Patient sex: M
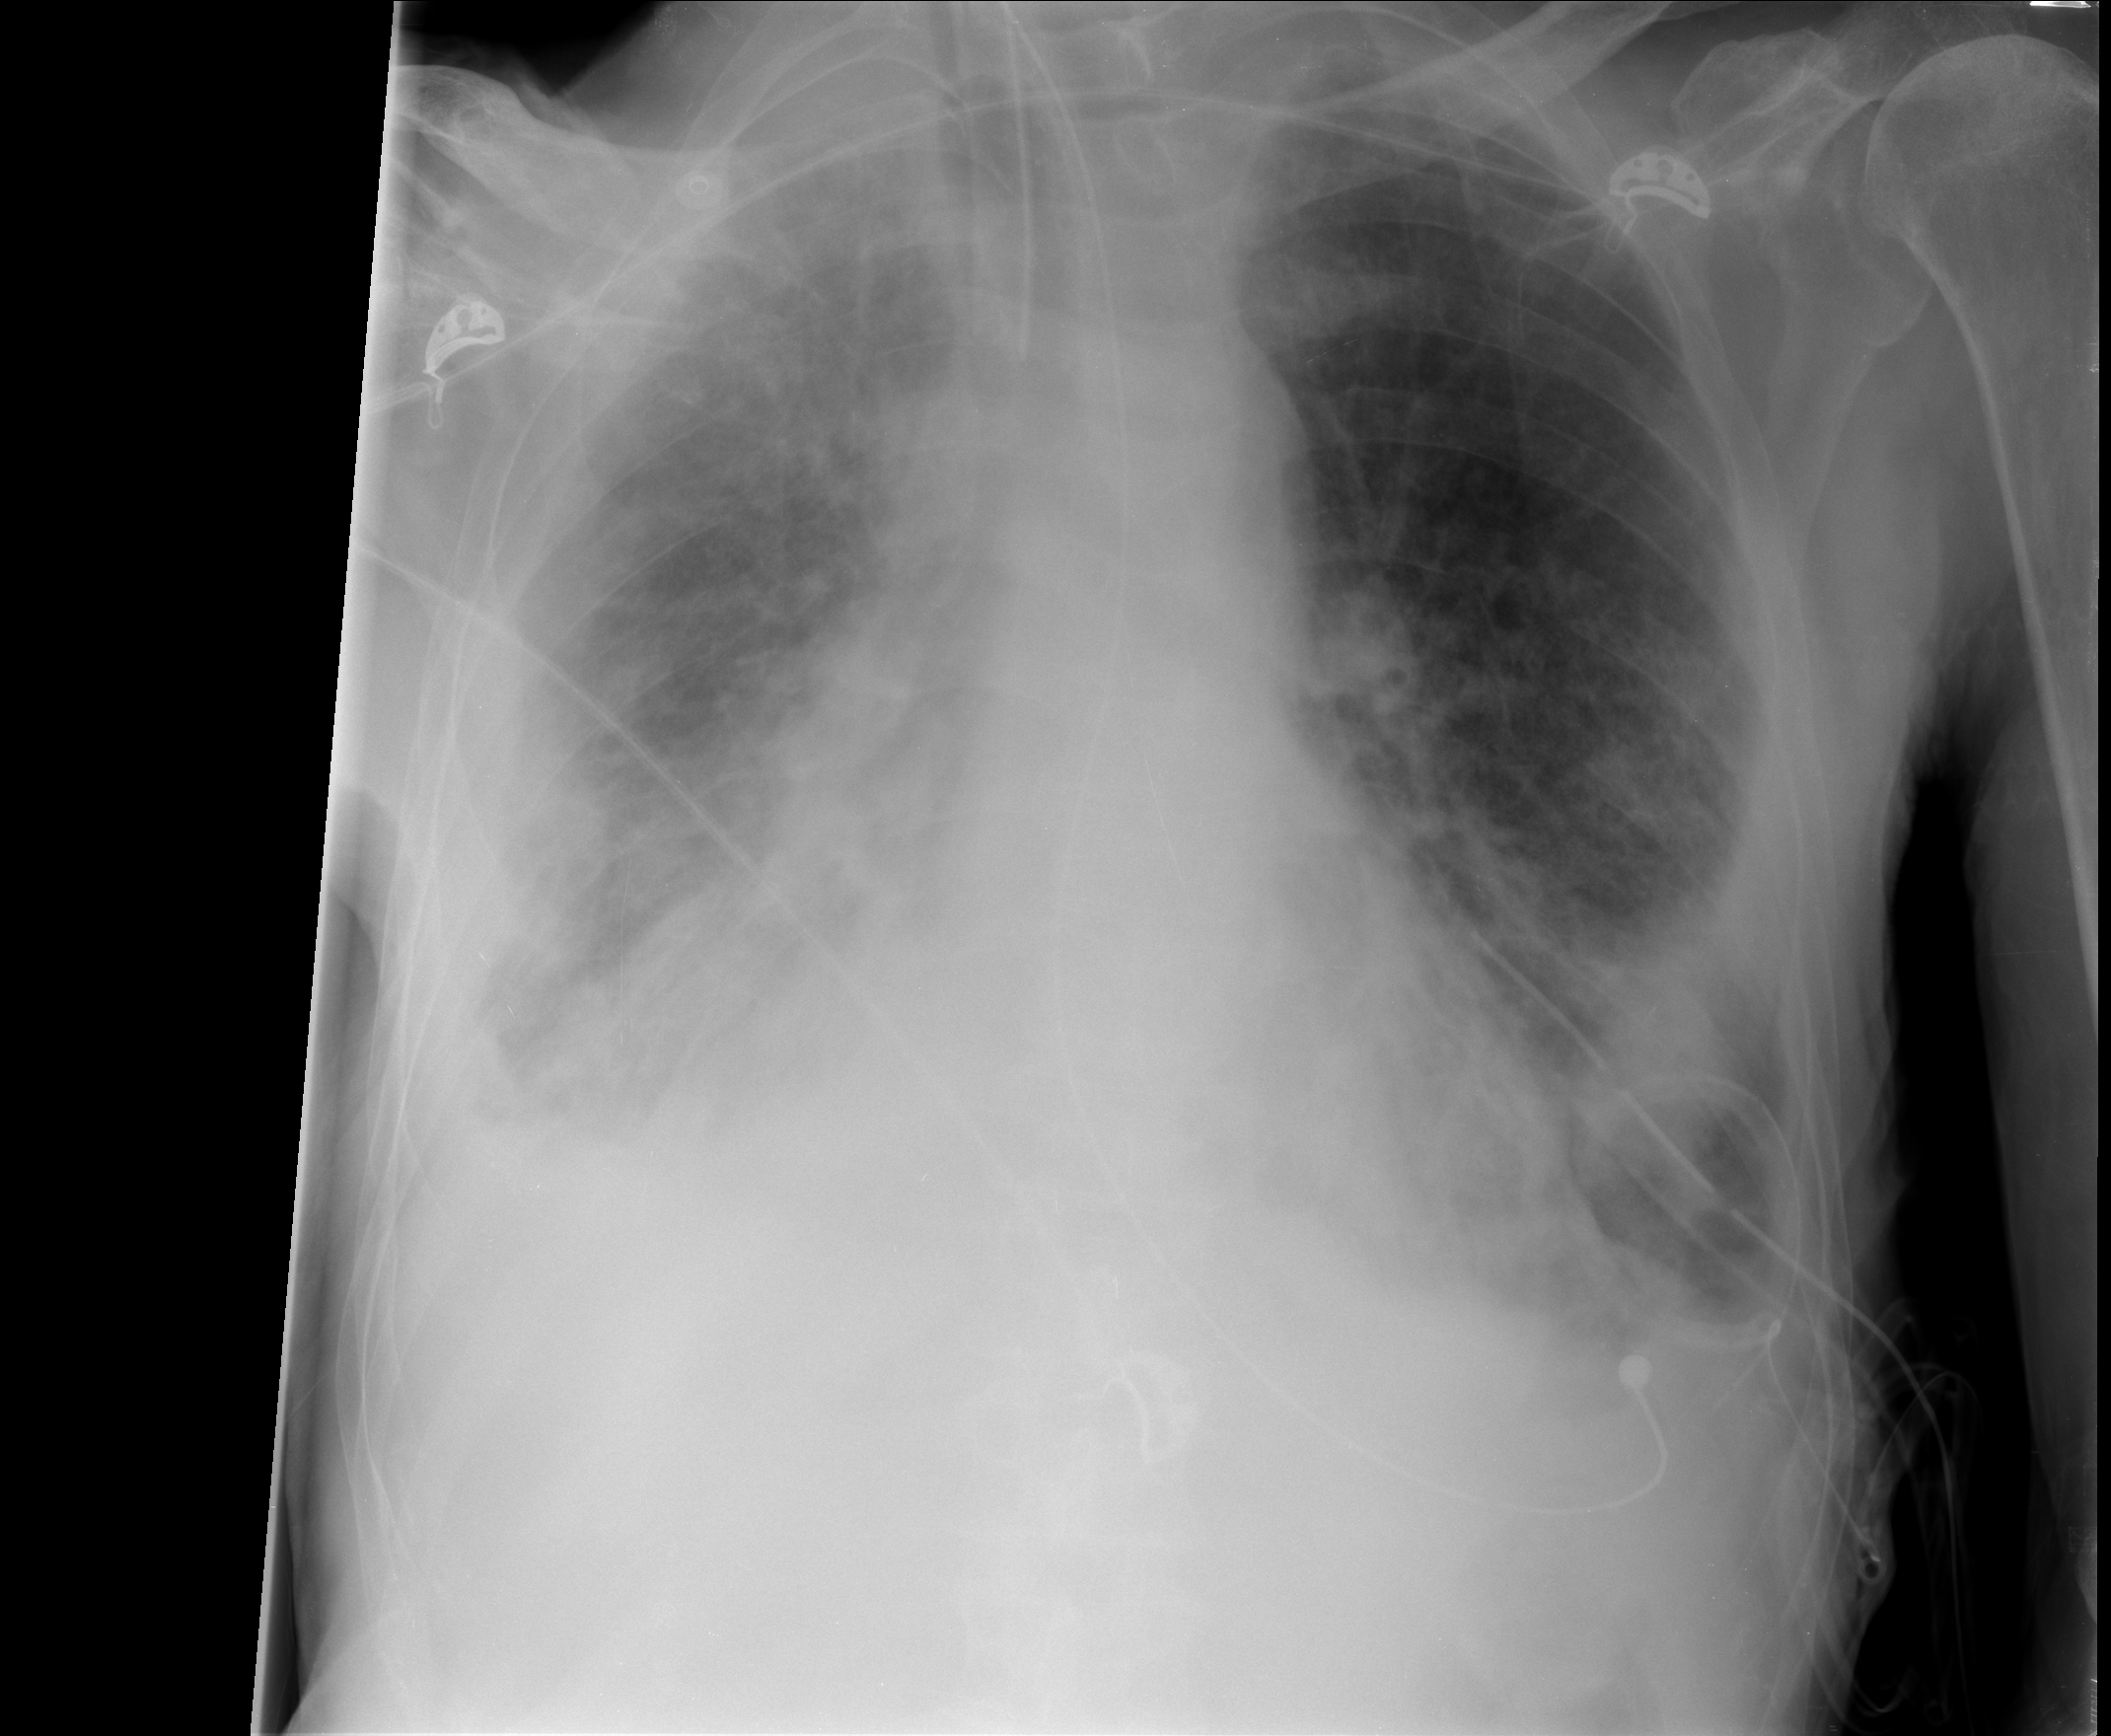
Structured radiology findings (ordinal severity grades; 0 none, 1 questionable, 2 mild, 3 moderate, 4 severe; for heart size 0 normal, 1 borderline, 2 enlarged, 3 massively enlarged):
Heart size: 1
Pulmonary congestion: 2
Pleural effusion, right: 2
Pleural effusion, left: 1
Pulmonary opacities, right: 3
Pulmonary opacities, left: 2
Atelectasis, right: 3
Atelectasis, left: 2